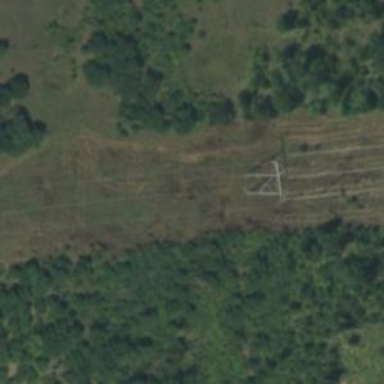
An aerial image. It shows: Power tower.